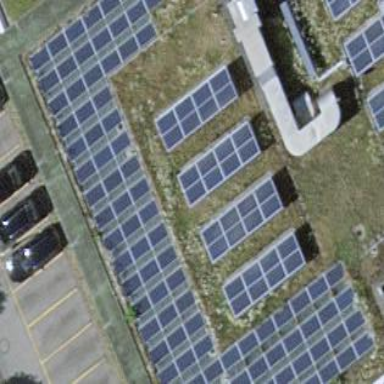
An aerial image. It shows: Solar power generator using photovoltaic method with solar photovoltaic panel types.